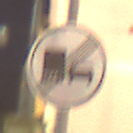
Verkehrszeichen: EndeUeberholverbotKraftfahrzeuge
Umgebung: Outdoor, Urban
Tageszeit: Night
Wetter: PartlyCloudy
Licht: Artificial
Jahreszeit: NotSpecified
Kontrast: HighContrast